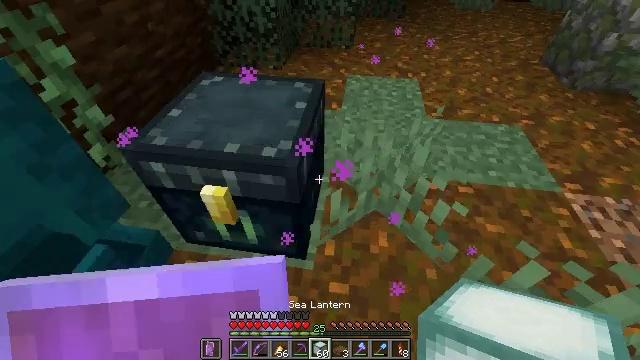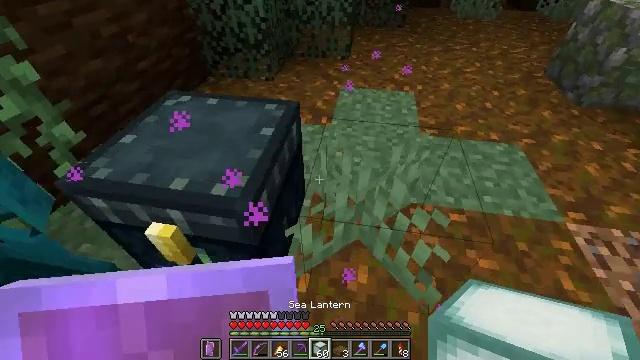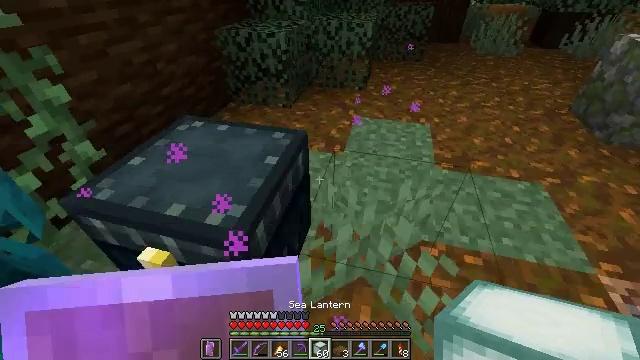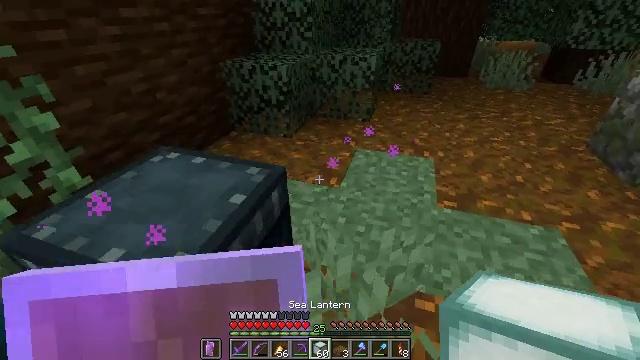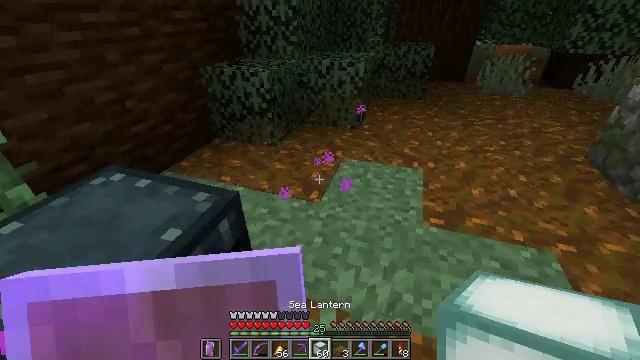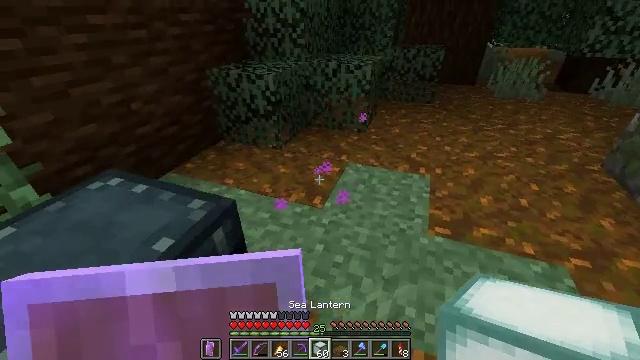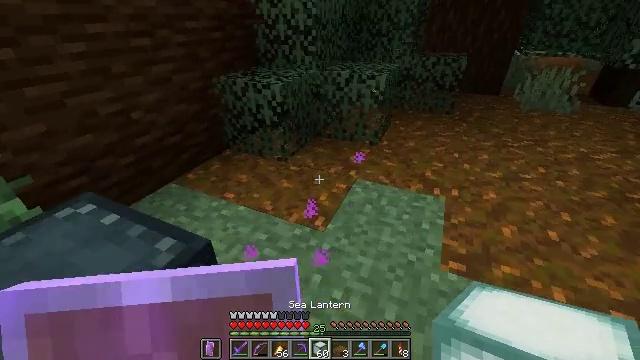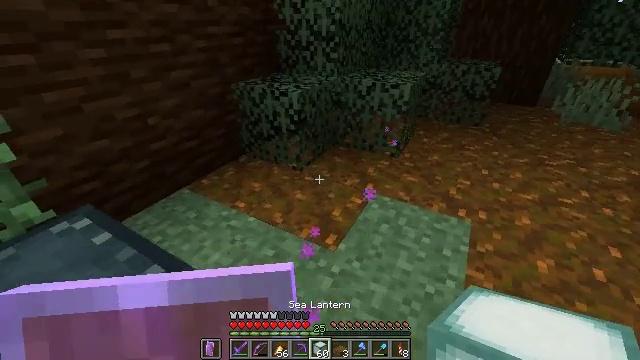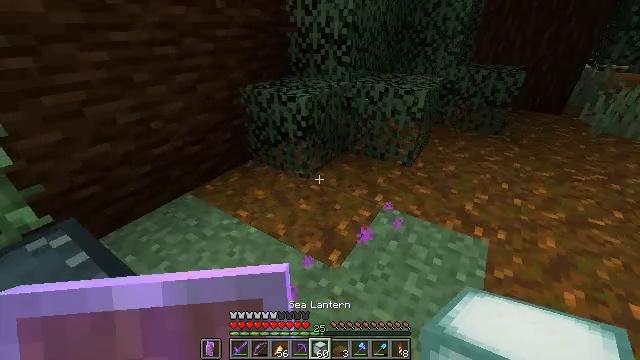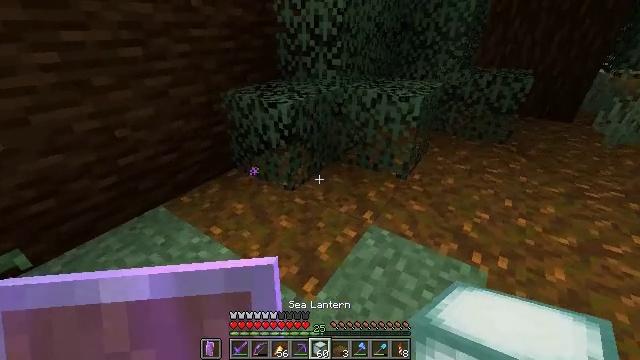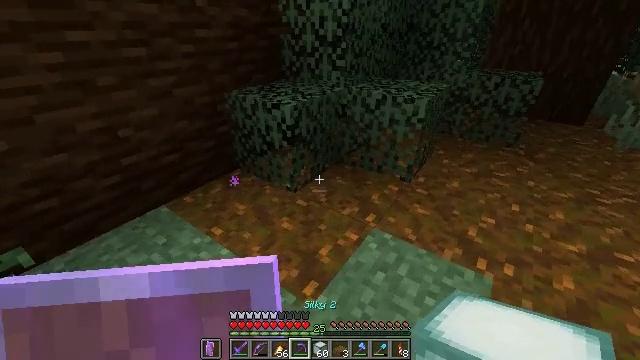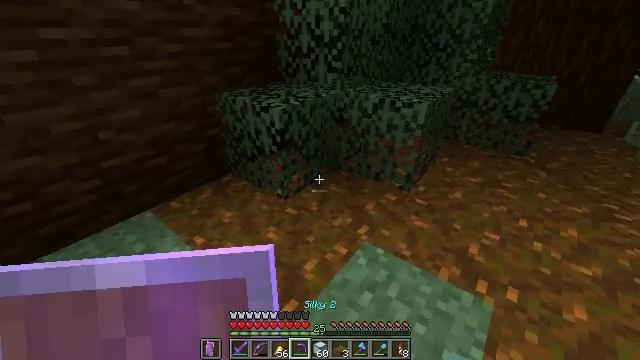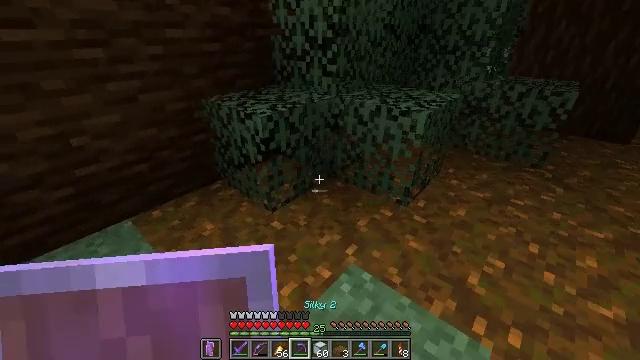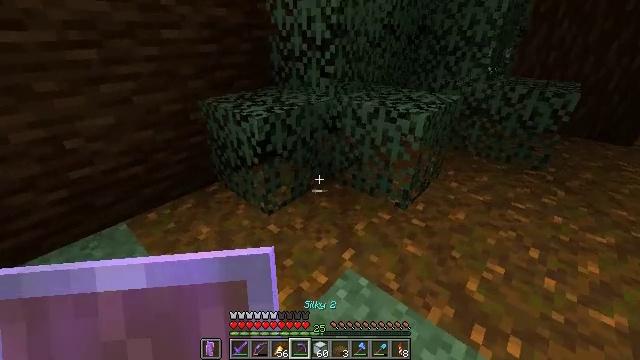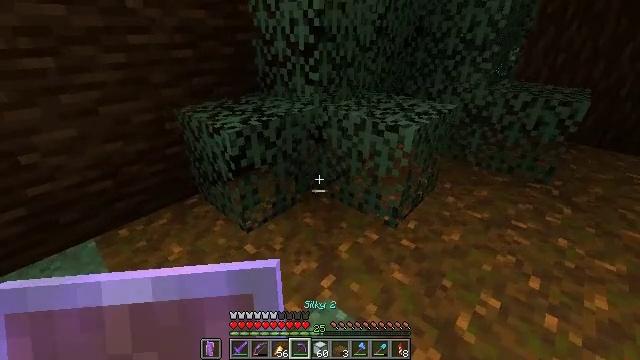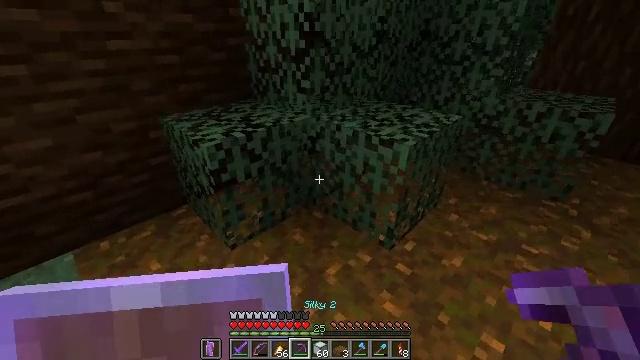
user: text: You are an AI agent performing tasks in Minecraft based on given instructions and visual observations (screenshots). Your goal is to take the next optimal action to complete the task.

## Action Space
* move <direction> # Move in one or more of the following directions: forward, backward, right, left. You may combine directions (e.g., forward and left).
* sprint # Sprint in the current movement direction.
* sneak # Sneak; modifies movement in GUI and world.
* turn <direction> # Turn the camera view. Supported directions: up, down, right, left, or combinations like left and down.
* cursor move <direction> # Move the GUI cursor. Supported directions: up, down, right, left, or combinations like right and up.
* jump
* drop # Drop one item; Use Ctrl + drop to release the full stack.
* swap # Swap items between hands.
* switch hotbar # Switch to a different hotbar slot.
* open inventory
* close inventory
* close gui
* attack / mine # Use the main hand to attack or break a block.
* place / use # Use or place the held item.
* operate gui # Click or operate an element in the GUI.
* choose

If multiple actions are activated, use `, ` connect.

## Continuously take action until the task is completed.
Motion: motion action
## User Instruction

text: Remove the topsoil to get podzol.
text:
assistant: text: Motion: move forward and move right, turn left
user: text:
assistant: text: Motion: move forward and move right, turn left and up
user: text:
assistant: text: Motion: move forward and move right, turn left and up
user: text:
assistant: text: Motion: move forward and move right
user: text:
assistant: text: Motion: move forward, turn left
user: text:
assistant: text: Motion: move forward, turn left
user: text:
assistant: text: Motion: move forward, turn left
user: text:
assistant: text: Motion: move forward and move right, turn left
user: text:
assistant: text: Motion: move forward and move right, turn left
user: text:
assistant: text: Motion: move forward and move right, turn left
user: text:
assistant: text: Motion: move forward and move right, turn left
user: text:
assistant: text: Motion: move forward and move right, turn left
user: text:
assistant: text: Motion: move forward and move right
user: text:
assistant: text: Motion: move forward and move right, turn left
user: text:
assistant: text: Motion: move forward and move right, turn left
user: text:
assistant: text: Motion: move forward and move right, turn left
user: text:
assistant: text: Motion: move forward and move right, turn left
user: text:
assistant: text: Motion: move forward and move right, turn left
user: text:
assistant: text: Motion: move forward and move right, turn left
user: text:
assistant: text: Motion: move right, turn left
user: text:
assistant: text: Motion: no_op
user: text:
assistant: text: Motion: no_op
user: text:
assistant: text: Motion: no_op
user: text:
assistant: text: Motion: no_op
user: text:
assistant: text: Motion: no_op
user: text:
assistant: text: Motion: no_op
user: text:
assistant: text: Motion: no_op
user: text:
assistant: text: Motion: no_op
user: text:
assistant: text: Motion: move right
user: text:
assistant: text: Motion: move forward and move right, turn left